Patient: sex M, age 63
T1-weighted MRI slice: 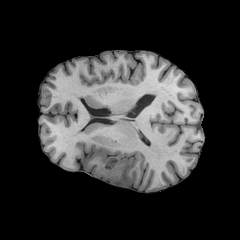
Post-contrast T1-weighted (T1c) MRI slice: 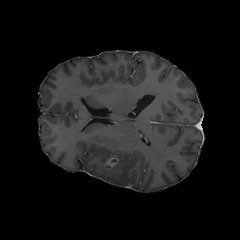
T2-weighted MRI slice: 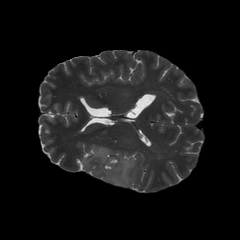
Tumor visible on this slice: yes
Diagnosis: Glioblastoma, IDH-wildtype
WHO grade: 4